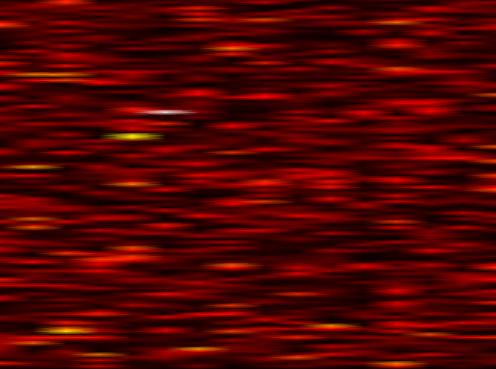
Label: OFDM